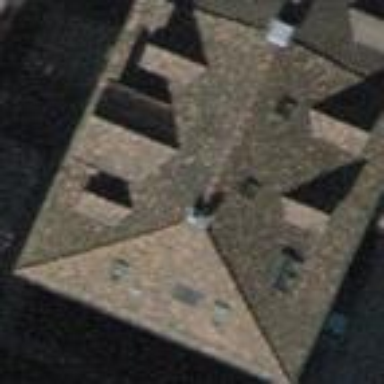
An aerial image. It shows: Hipped roof on residential building.